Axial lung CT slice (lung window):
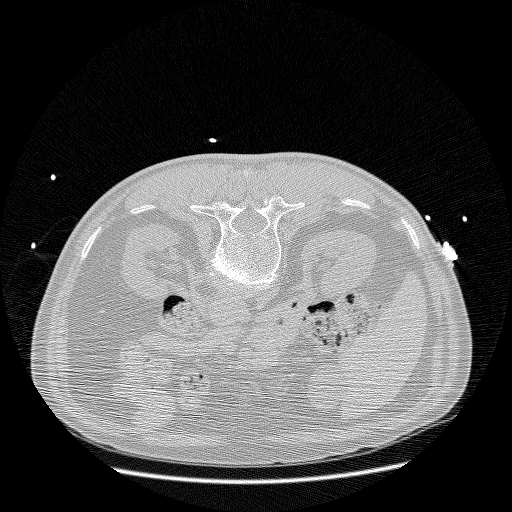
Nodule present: no